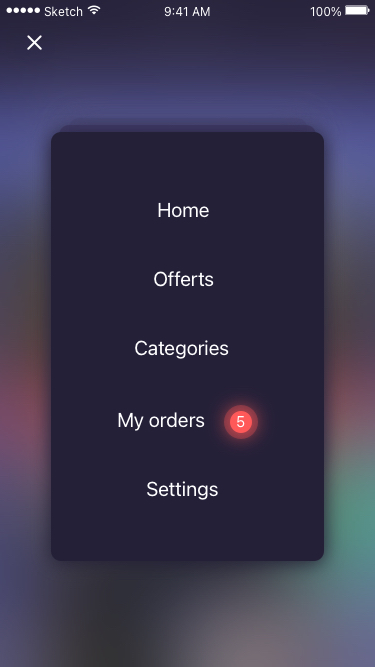
Text in this UI design:
Apple
iPhone 7
$ 799
AKAI
MPK MINI
$ 119,99
VIEW
Classic Black Cornwall
Daniel
Wellington
$ 159
ONLY 99,99$ - BUY NOW
Louder and clearer
than ever
DJI
Phantom 4
Offerts
Juicy
Search...
2
Settings
My orders
5
Categories
Offerts
Home